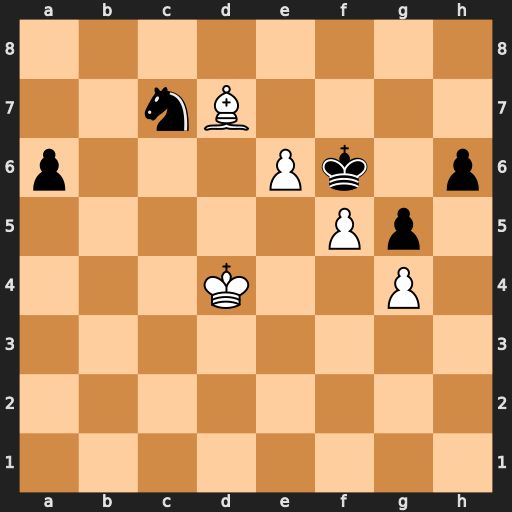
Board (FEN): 8/2nB4/p3Pk1p/5Pp1/3K2P1/8/8/8
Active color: w
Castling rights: -
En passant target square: -
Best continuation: Kc5 Ke7 Kc6